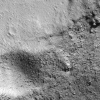
Atmospheric dust classification: not_dusty